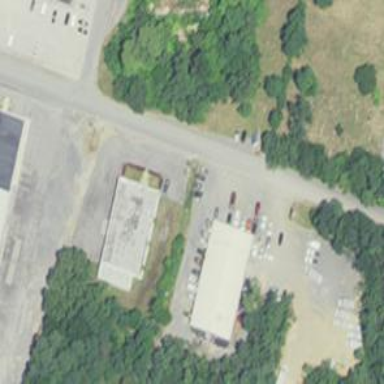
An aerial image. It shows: Car rental facility.